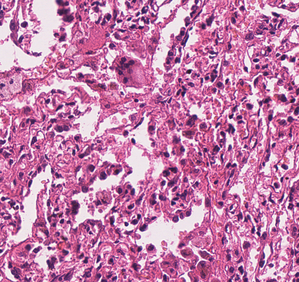
Tumor epithelial tissue: no
Tumor-associated stroma tissue: no
Normal tissue: yes